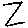
Label: zigzag